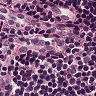
Metastatic tissue present: yes